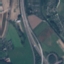
Land use / land cover class: Highway